Interaction volume radius: 10 \u00c5
Interaction volume height: 30 \u00c5
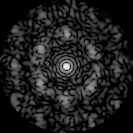
Disorder parameter: 0.711